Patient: sex M, age 29
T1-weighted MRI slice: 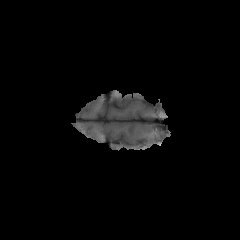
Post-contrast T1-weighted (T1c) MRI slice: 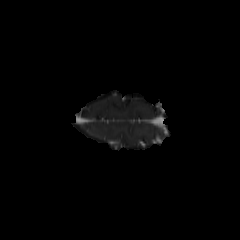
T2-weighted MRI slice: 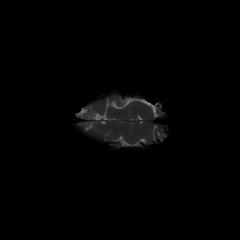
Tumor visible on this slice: no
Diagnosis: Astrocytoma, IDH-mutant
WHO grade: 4